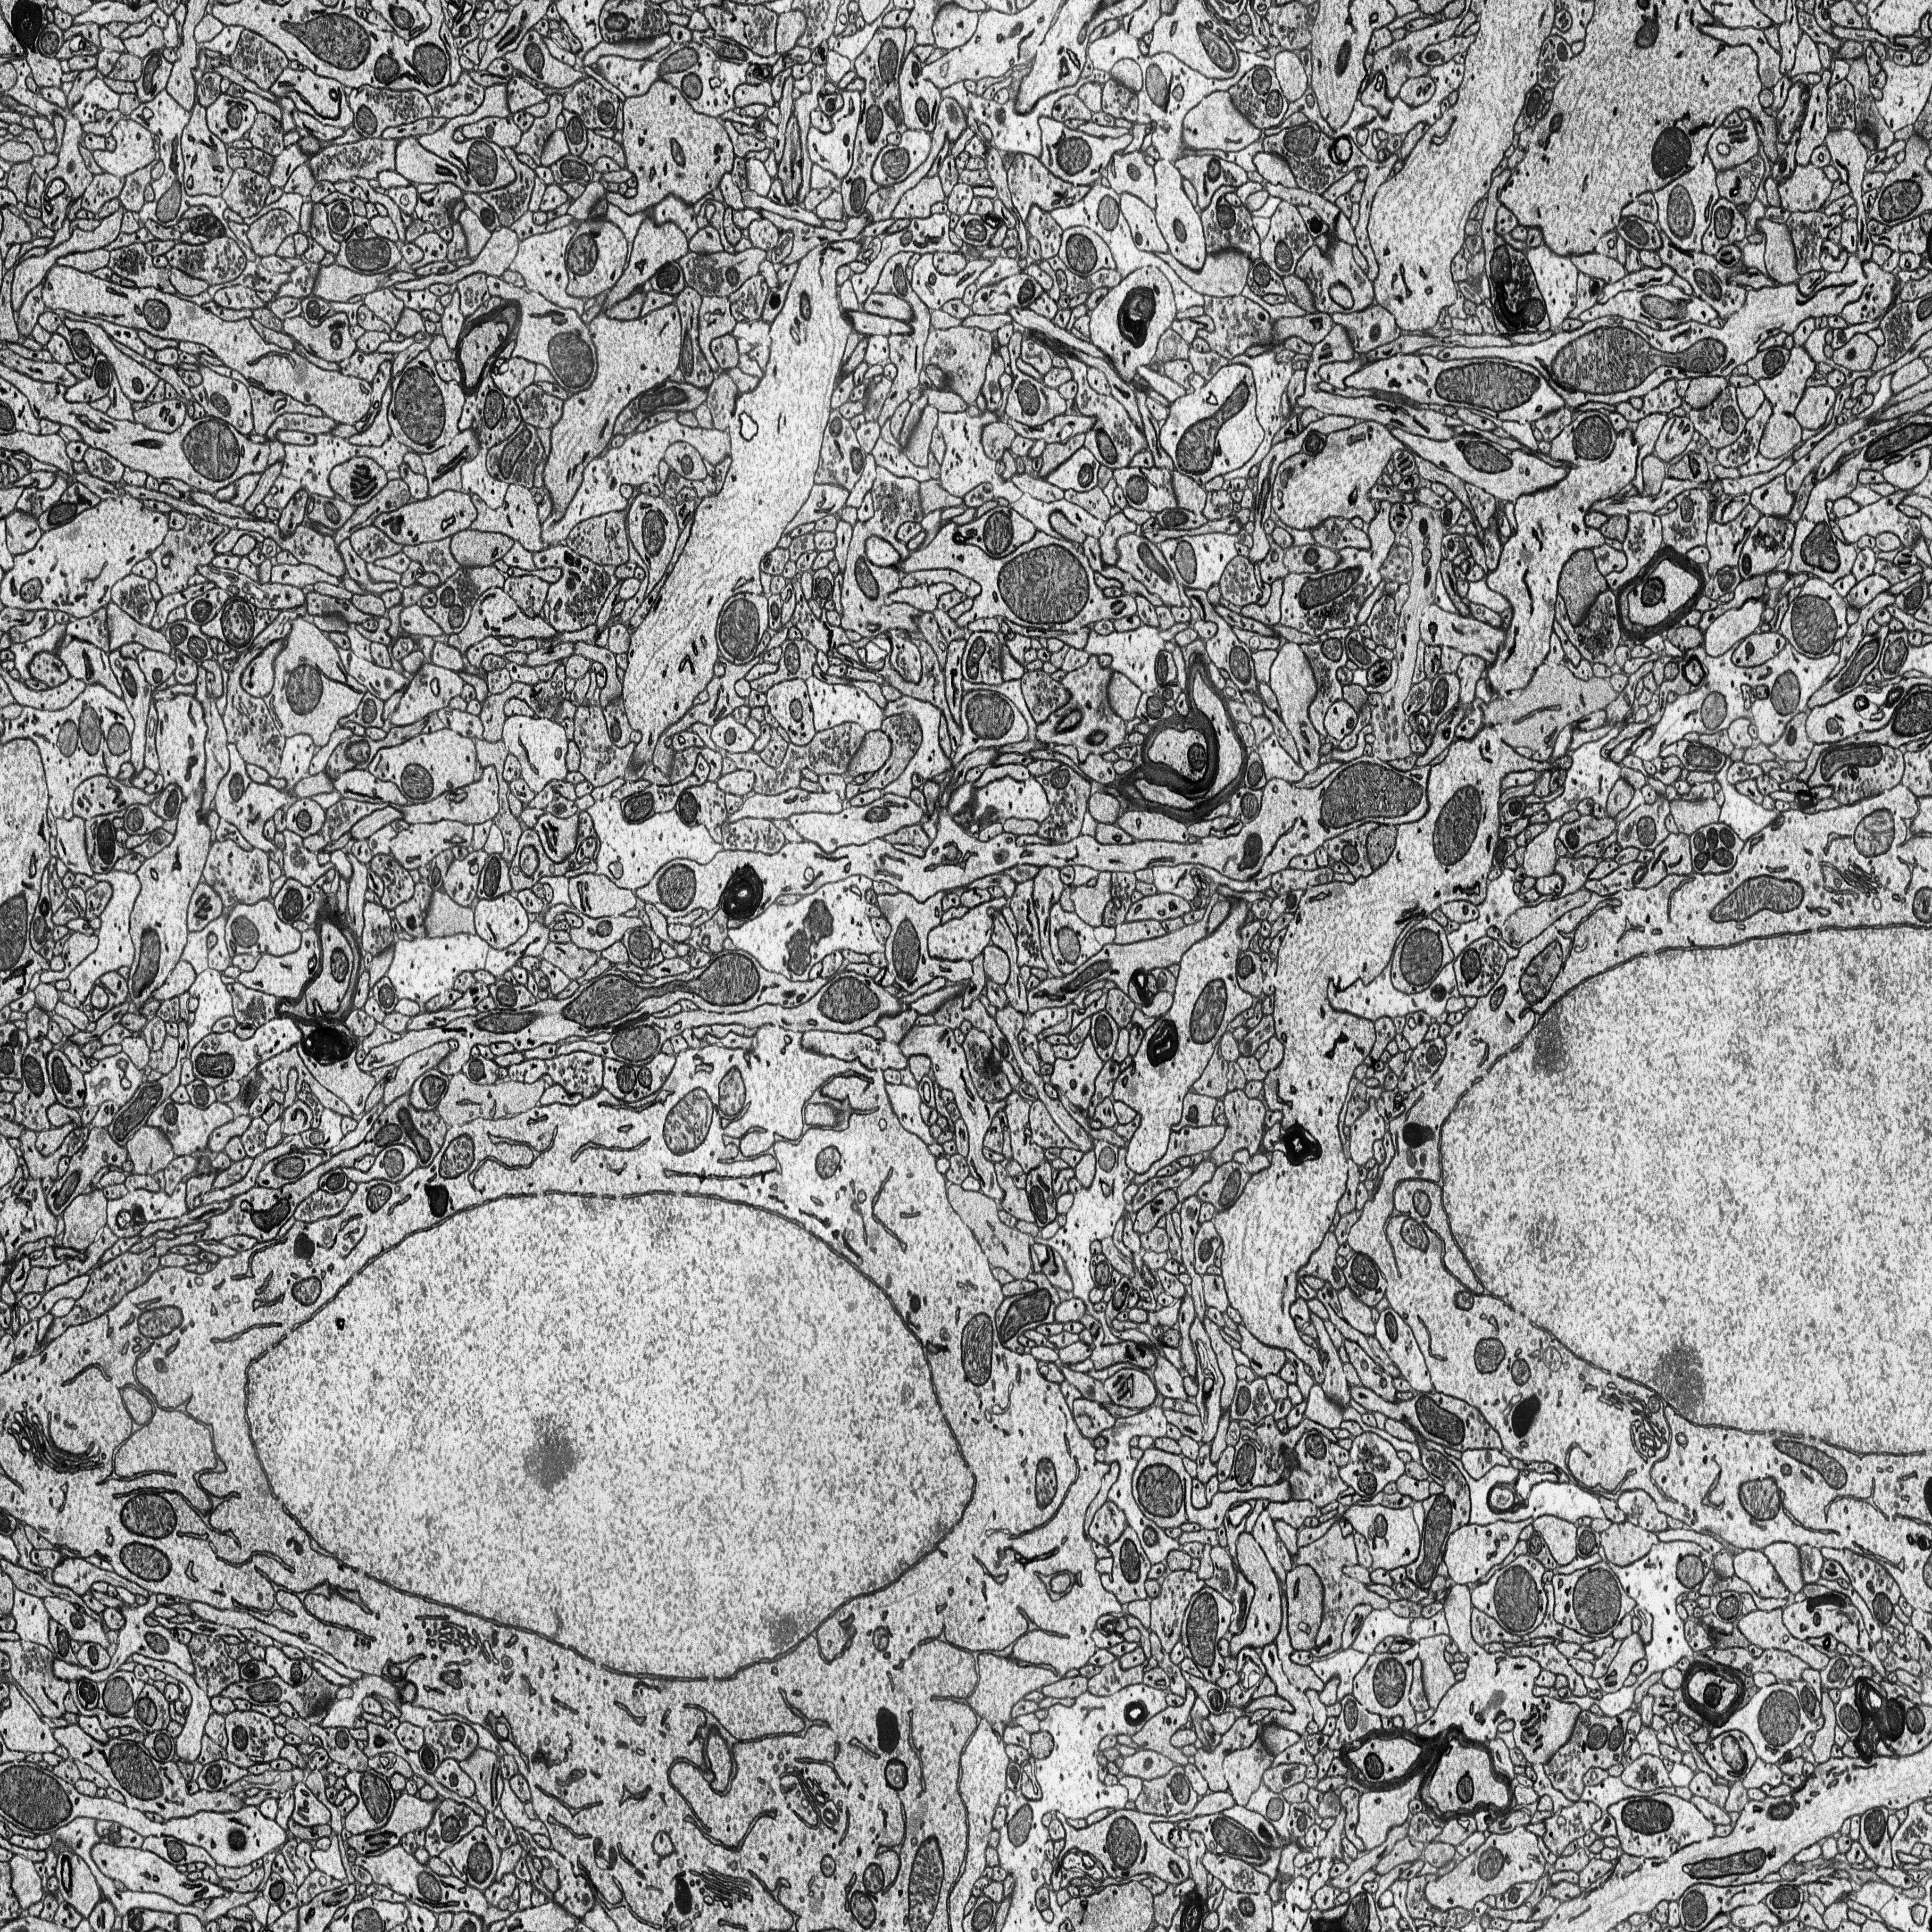
Electron microscopy slice of rat cortex tissue
Slice depth (z): 264
Mitochondria instances in slice: 398